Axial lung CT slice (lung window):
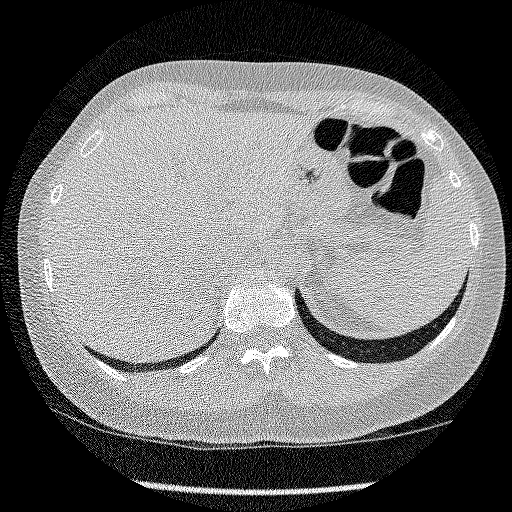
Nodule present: no